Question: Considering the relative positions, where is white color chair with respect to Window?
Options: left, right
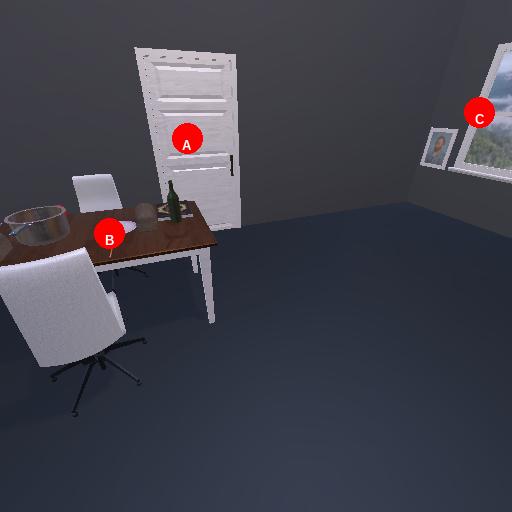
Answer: left